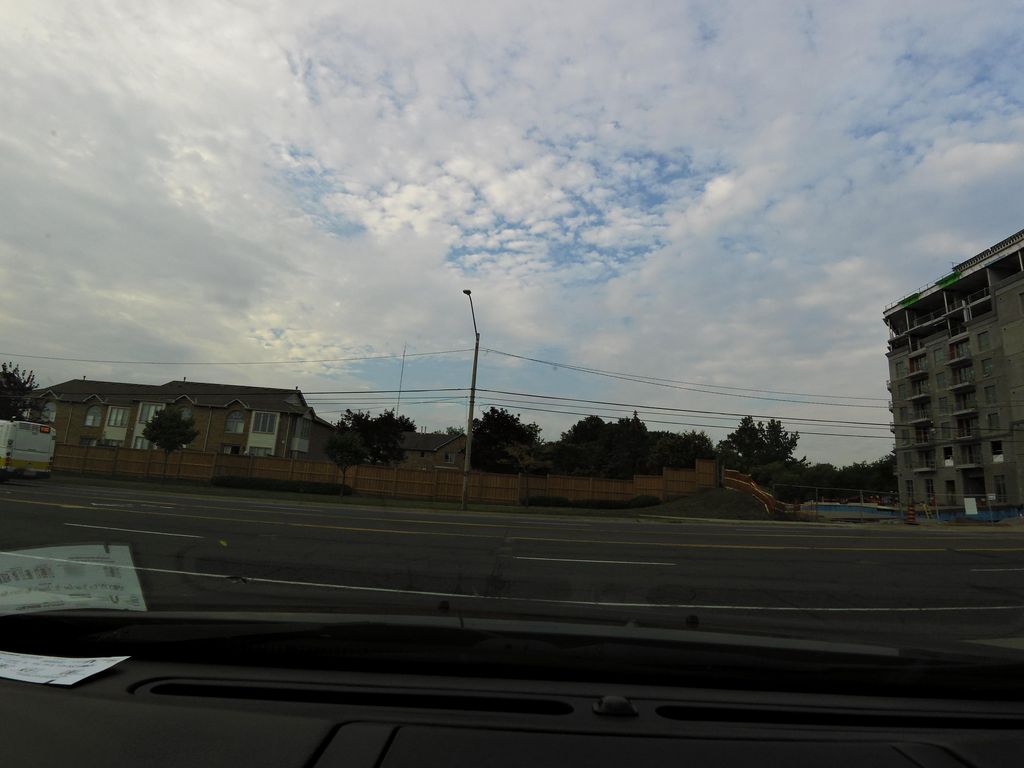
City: hamilton